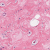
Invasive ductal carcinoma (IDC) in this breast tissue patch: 0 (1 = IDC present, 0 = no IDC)